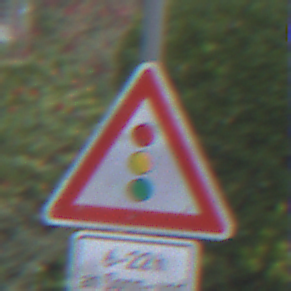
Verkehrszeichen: Lichtzeichenanlage
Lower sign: ZeitangabenMitBeschraenkungAufWochentage4
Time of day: MorningAfternoon
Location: Outdoor (Urban)
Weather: Overcast
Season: NotSpecified
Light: Natural